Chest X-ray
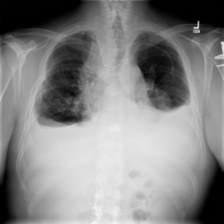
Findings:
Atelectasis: negative
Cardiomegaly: negative
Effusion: negative
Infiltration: negative
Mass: negative
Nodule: negative
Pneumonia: negative
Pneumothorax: negative
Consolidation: negative
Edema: negative
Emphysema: negative
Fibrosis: negative
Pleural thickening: negative
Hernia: negative